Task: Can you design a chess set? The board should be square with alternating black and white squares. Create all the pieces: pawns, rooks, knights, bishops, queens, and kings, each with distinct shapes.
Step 4684:
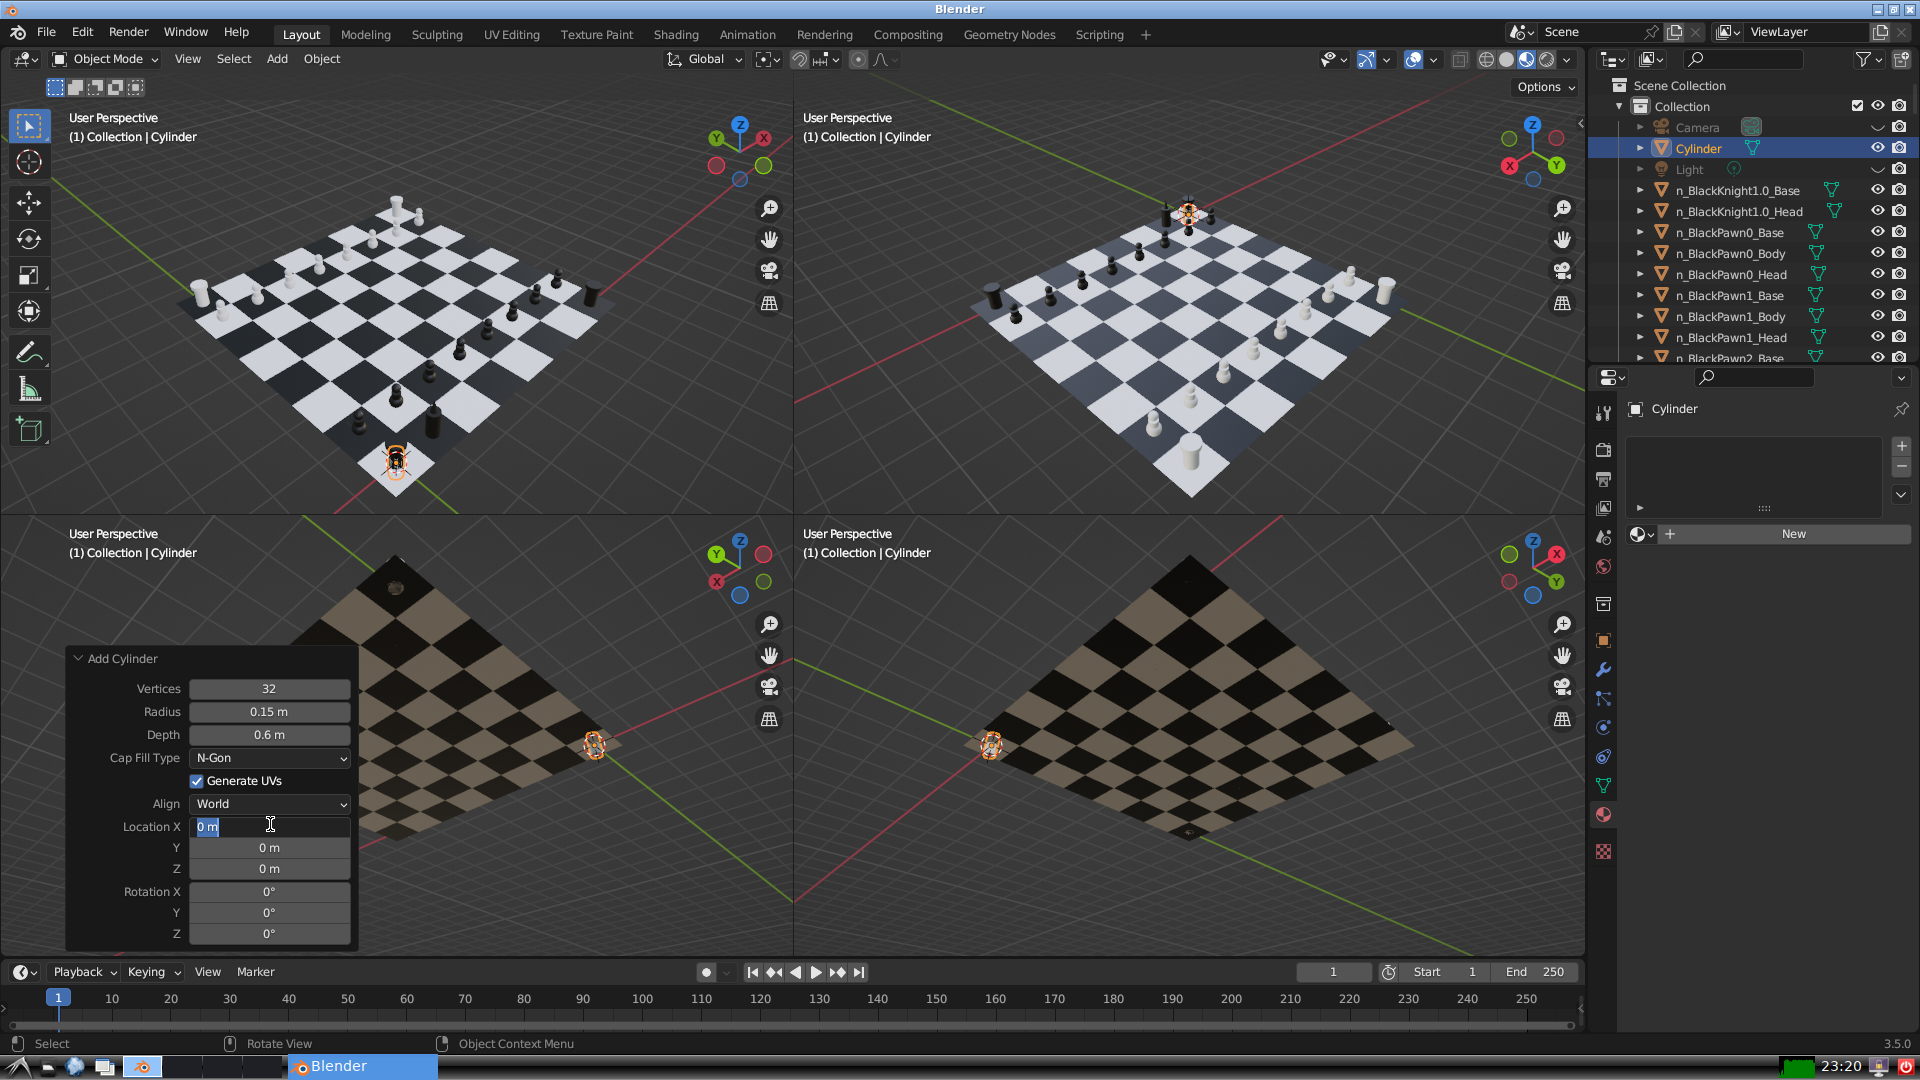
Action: input_text: 6.0